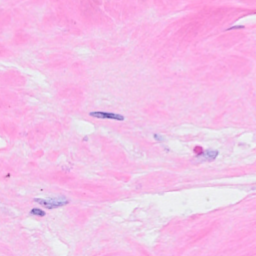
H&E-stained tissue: Breast